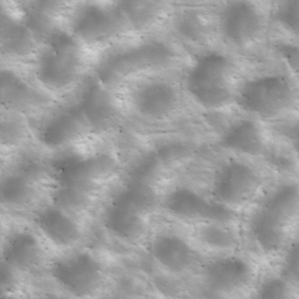
Label: non_frost